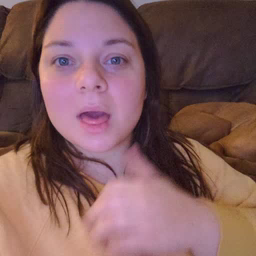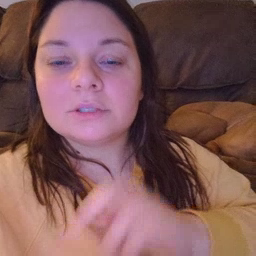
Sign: jump